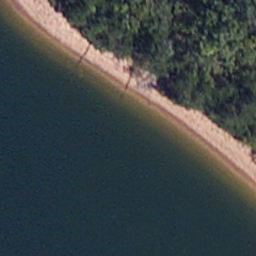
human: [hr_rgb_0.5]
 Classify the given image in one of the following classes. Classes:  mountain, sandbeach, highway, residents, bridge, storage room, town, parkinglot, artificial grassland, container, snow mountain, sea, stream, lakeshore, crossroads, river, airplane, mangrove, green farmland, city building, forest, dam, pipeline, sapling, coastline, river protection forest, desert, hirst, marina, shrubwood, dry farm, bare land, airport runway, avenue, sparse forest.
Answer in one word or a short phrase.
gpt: lakeshore